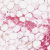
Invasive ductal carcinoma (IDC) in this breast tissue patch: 0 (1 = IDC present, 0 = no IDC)